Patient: sex M, age 73
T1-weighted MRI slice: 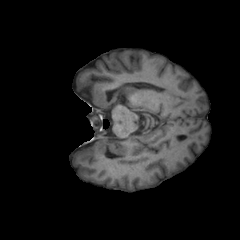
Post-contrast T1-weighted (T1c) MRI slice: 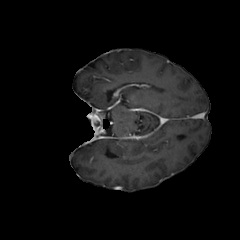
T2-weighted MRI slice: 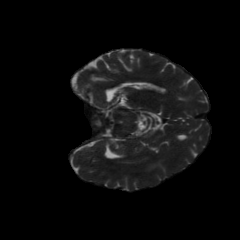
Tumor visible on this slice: no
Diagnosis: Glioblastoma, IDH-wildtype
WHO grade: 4